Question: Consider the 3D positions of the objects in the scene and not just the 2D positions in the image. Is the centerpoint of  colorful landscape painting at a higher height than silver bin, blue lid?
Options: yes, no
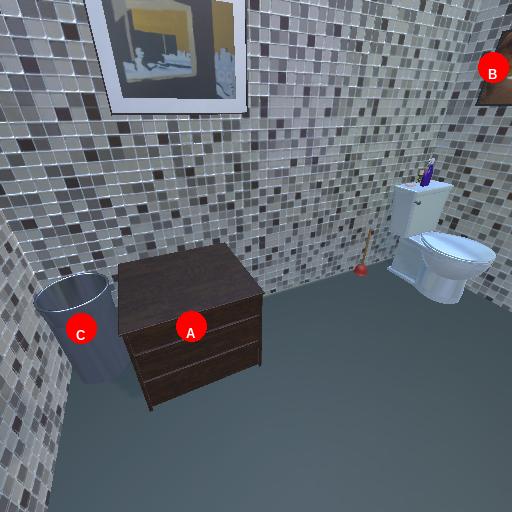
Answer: yes